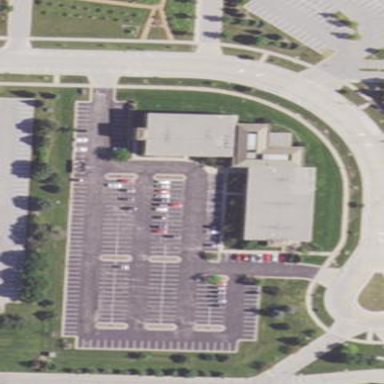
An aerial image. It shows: Building.